Question: This code, which I've found somewhere online, works fine and it's kind of what I'm trying to accomplish:
'''
$(document).ready(function(){
var arrData = [ "j", "Q", "u", "e","r","y" ];
alert(jQuery.inArray("Q", arrData));
});
'''
However, I have an array from a loop with php/mysql that I output and save like this:
'''
$query = mysql_query("SELECT * FROM geo_orter");
while(($row = mysql_fetch_assoc($query))){
$i = $row['ort_id'];
$result[$i] = $row['ortnamn'];
};
$allaOrterjson=json_encode($result);
'''
Then I go ahead and do this, which works:
'''
var allaOrter=<?php echo $allaOrterjson ?>;
document.write(allaOrter[0] + allaOrter[1] + allaOrter[2]);
'''
and gives me
> undefinedAborremalaAbbjornahall
Here's the issue:
I tried
'''
$(document).ready(function(){
alert(jQuery.inArray("Aborremala", allaOrter));
});
'''
but it results in "-1" (Not found).
I'm trying to find out the index nr of an item in the array. Any ideas?
Log result:

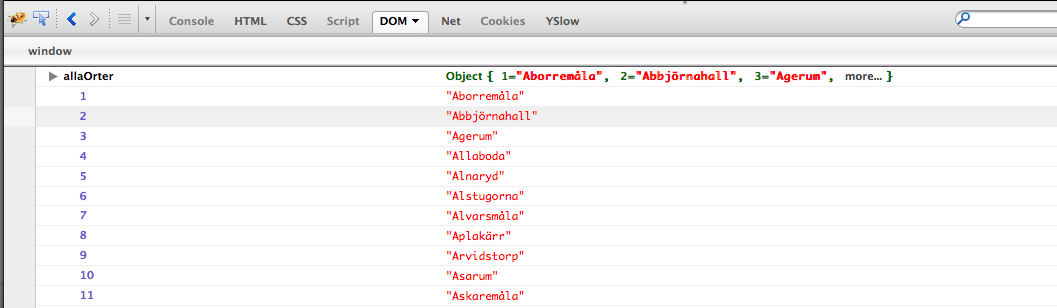
Answer: The problem here is that 'json_encode($result);' creates a JSON , not an array. Hence 'jQuery.inArray' isn't working.
Build a JavaScript array instead: '[ "value", "value", "value", etc... ];'
Or do something like this with the object:
'''
var locations = {
"Abarremola" : 1,
"Stuff" : 2,
"Ludvika" : 1549
};
var query = "Ludvika";
if(query in locations) {
var id = locations[query];
alert(id); //displays 1549
}
'''
For that to work you have to build up the object the other way around in PHP - so a PHP array with the location name as the indexer and the id as the value:
'''
$query = mysql_query("SELECT ort_id, ortnamn FROM geo_orter");
while(($row = mysql_fetch_assoc($query))){
$index = $row['ortnamn']; //<- note!
$result[$i] = $row['ort_id']; //<- note!
};
$allaOrterjson=json_encode($result);
'''